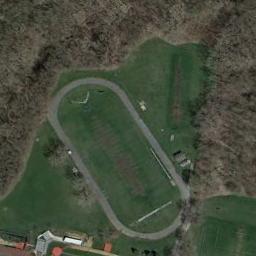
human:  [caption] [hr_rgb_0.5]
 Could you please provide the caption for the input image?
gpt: The ground track field is surrounded by grass .

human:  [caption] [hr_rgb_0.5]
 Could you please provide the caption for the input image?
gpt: Track and field are built on the lawn and surrounded by forest .

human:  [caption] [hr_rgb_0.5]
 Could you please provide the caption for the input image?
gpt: The ground track field is on a lawn is surrounded by a forest with lots of bare trees .

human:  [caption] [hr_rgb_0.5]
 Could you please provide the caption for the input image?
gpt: The colors on both sides of the track are not symmetrical .

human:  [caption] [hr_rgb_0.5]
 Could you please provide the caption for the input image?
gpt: There are many brown trees beside the ground track field .